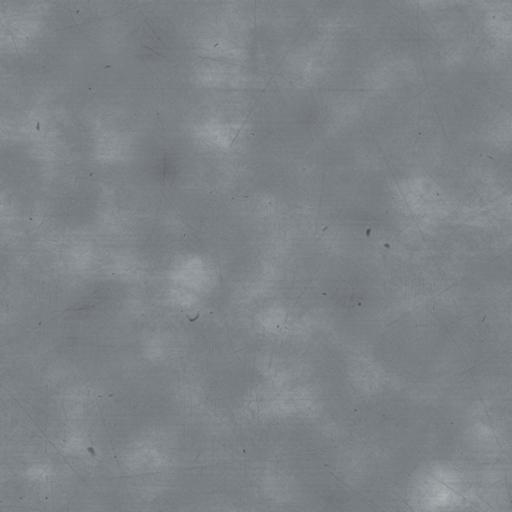
Tags: clean concrete light smooth